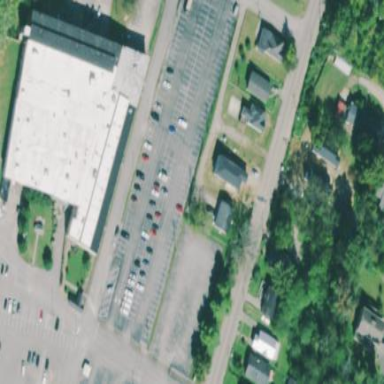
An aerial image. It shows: Parking area.